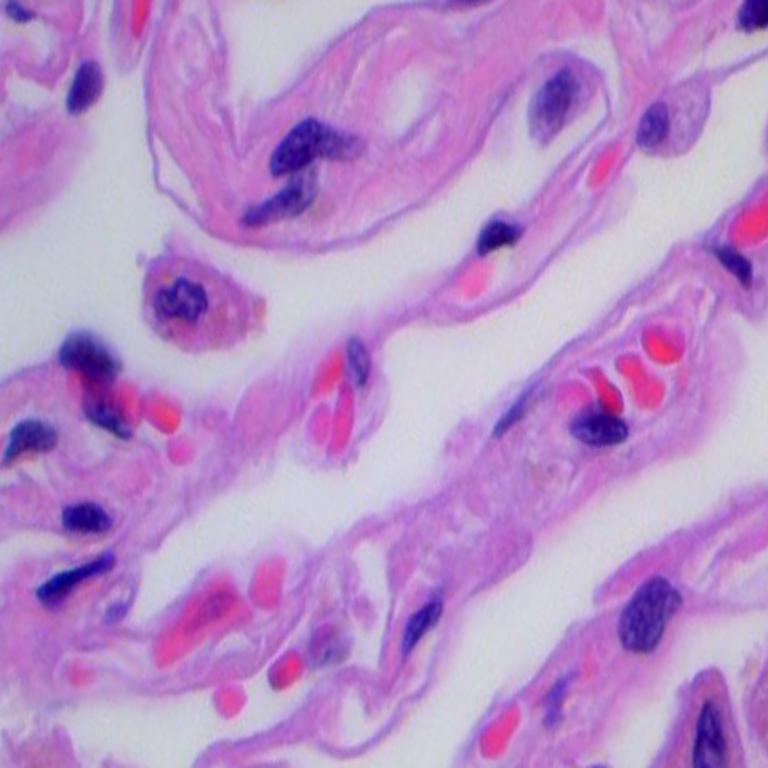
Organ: lung
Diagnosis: benign